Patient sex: F
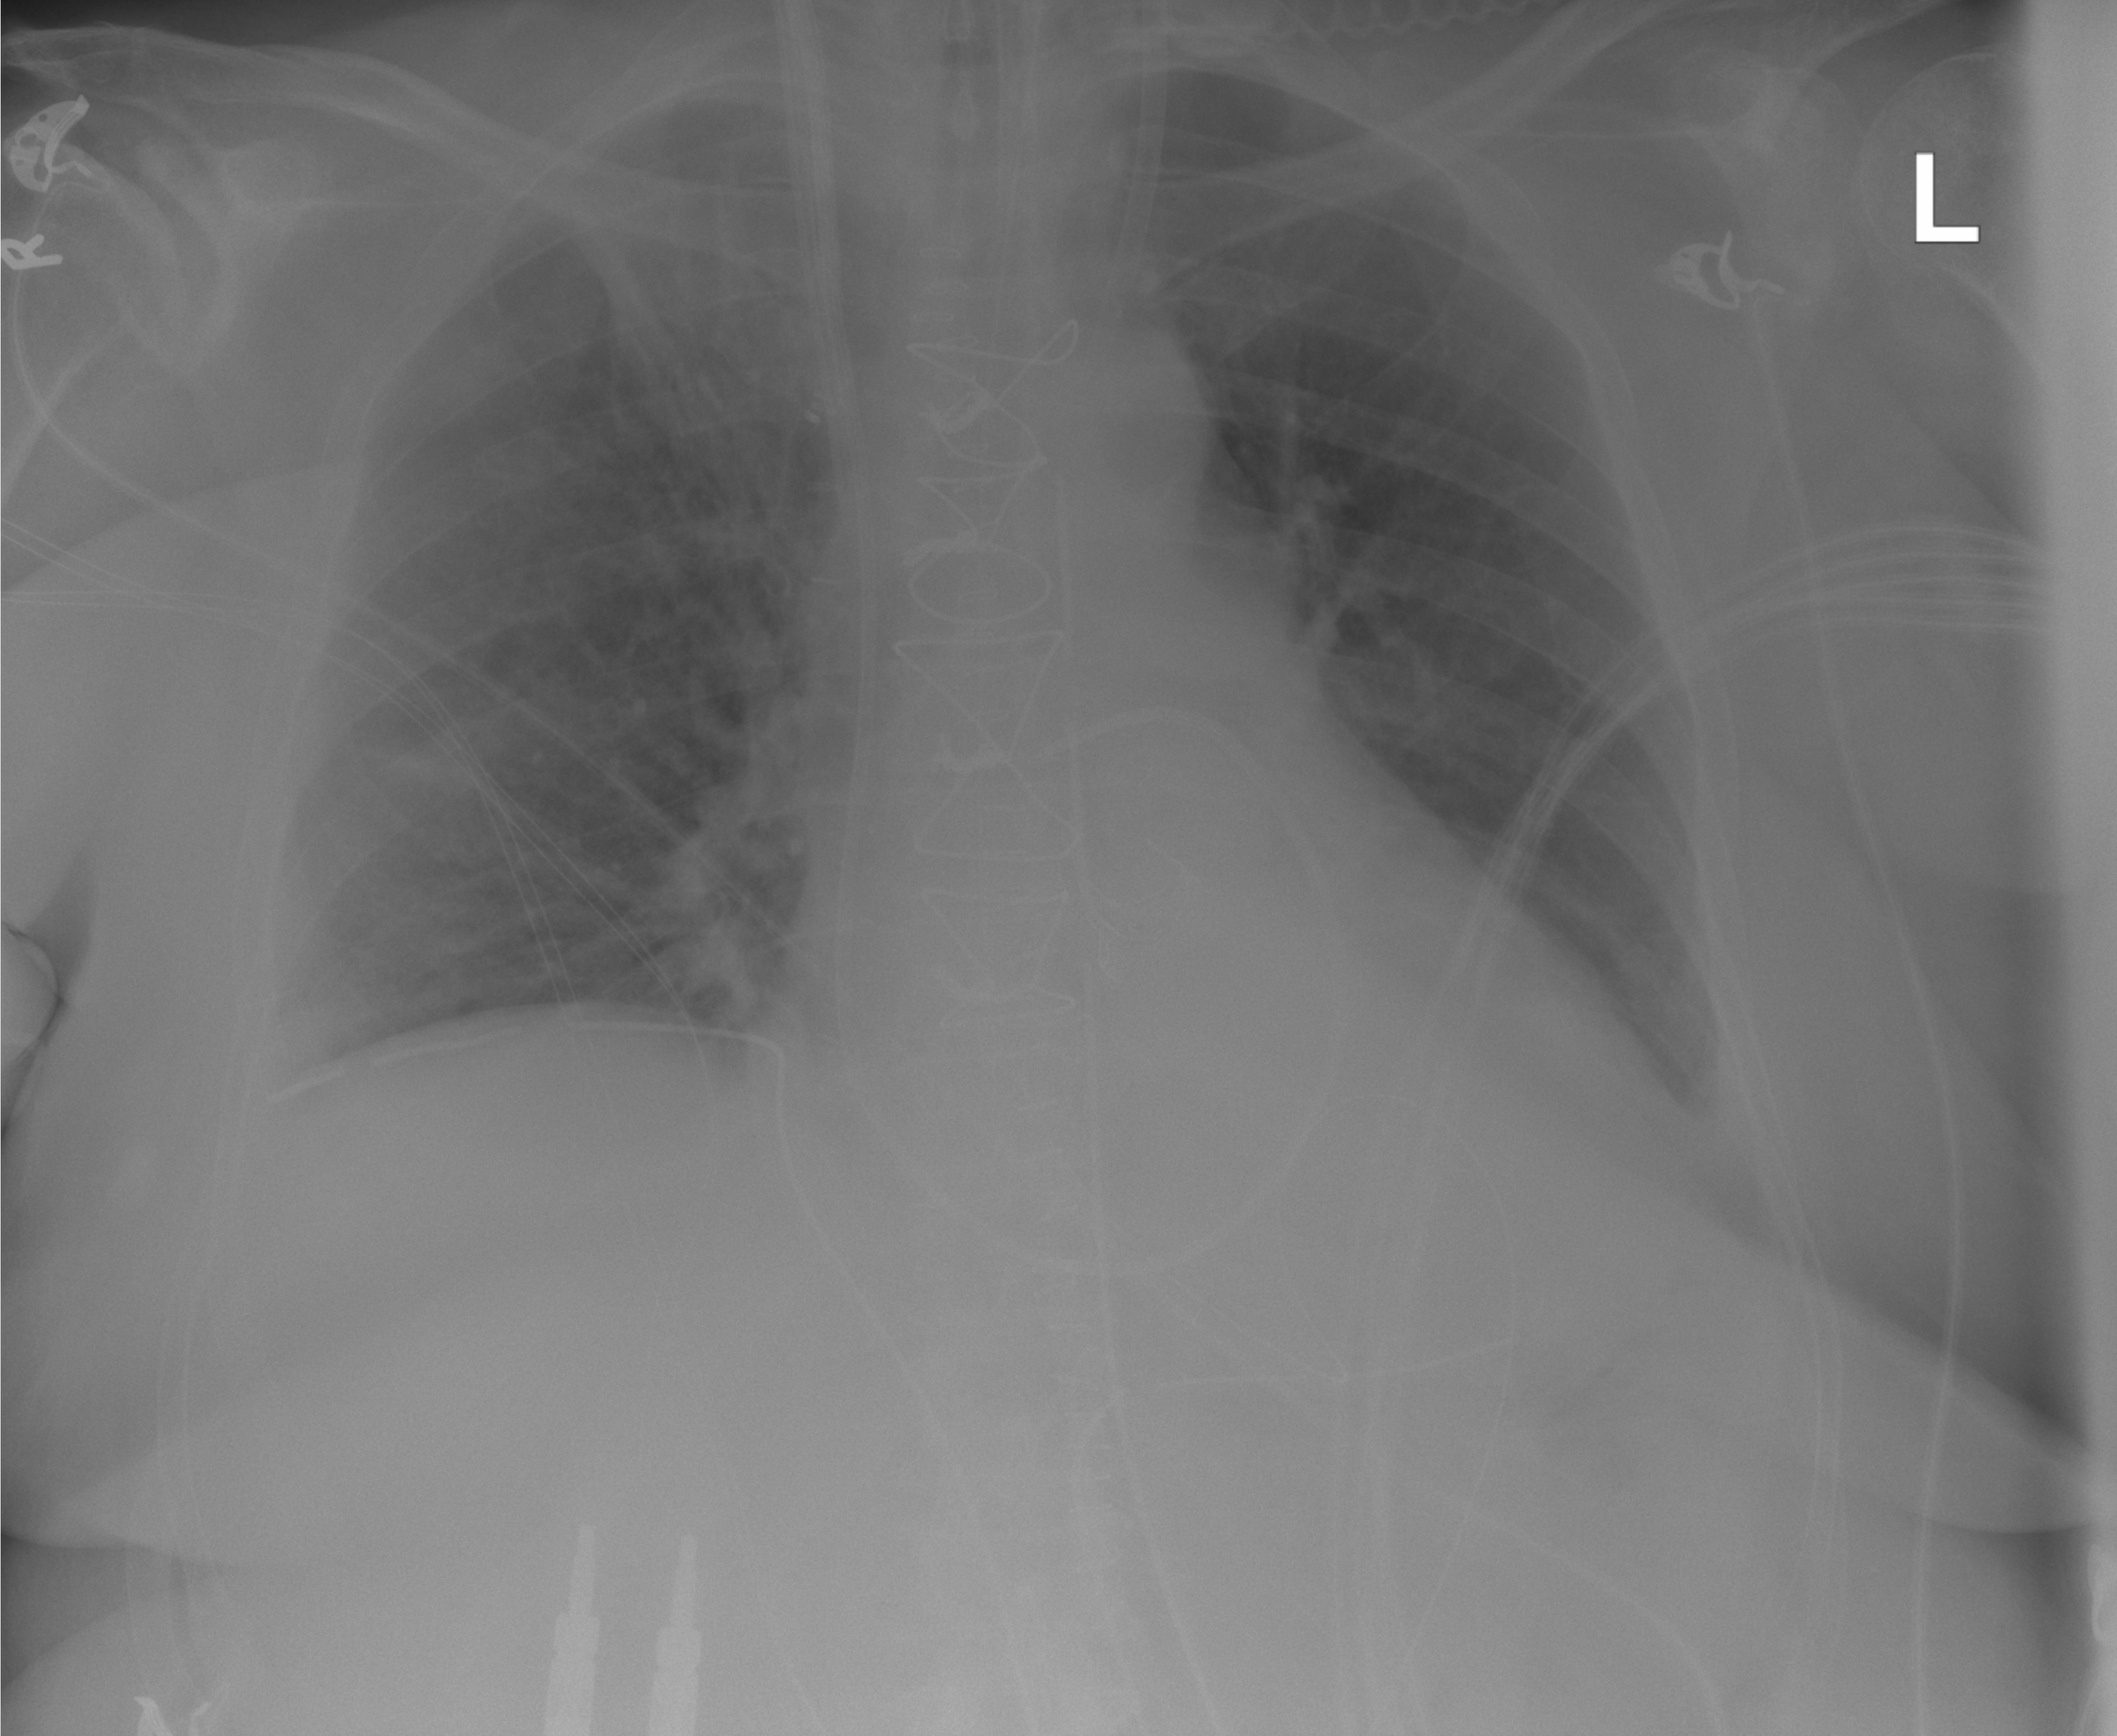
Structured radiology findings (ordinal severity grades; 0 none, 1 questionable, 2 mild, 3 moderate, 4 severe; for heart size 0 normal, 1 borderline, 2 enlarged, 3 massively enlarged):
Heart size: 2
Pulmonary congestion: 2
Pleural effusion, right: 1
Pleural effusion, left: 1
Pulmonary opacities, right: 0
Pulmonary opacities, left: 0
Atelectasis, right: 2
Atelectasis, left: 0